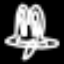
Label: frog